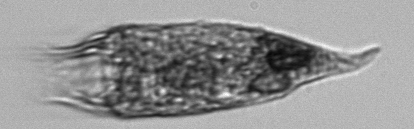
Label: Strombidium_conicum